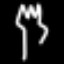
Label: fork